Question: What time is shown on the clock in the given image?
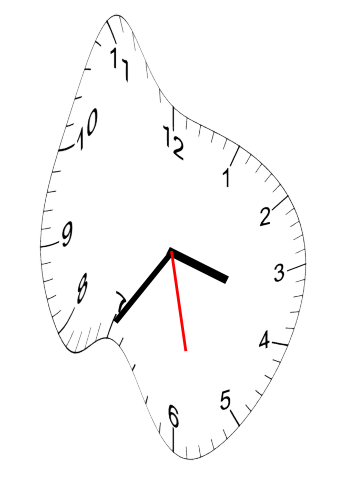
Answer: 03:35:28